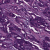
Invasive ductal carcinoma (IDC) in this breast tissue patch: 1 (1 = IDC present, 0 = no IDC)